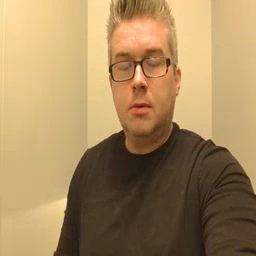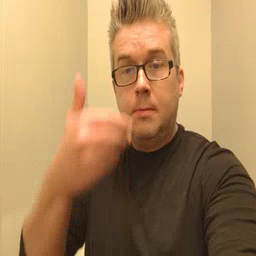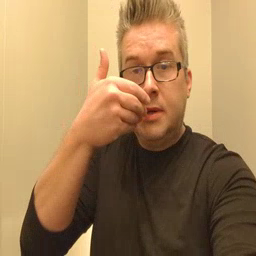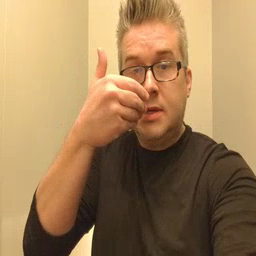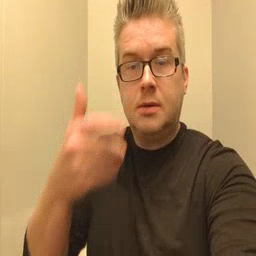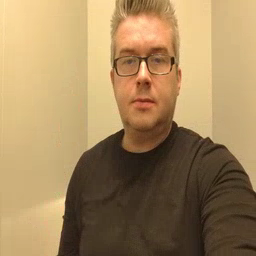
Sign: pizza